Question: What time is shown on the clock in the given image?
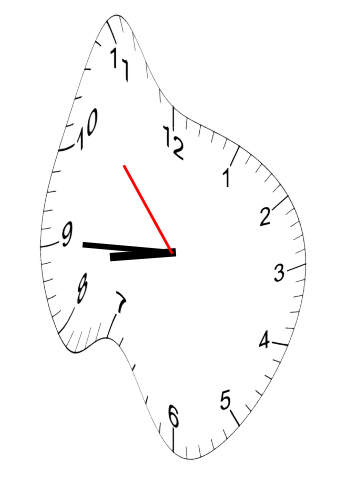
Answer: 08:44:53